Question: I am creating a simple plotting application using PySide and have a problem with loads of dead space.
How can I remove all this extra padding using stylesheets (preferably) or programmatically?
I've tried setting margins and padding on QFrame to 0, but with little effect.
I'm using layouts for positioning and my widgets inherit from QFrame and generally contain other widgets such as QTabWidget, QListWidget etc..
(I have avoided the use of QWidget as I believe this is not fully supported by Qt Stylesheets)
Below is a screenshot of my app, with red lines pointing out my problematic dead space (The bottom red line is a bit too long - there is a statusbar)

Any ideas?
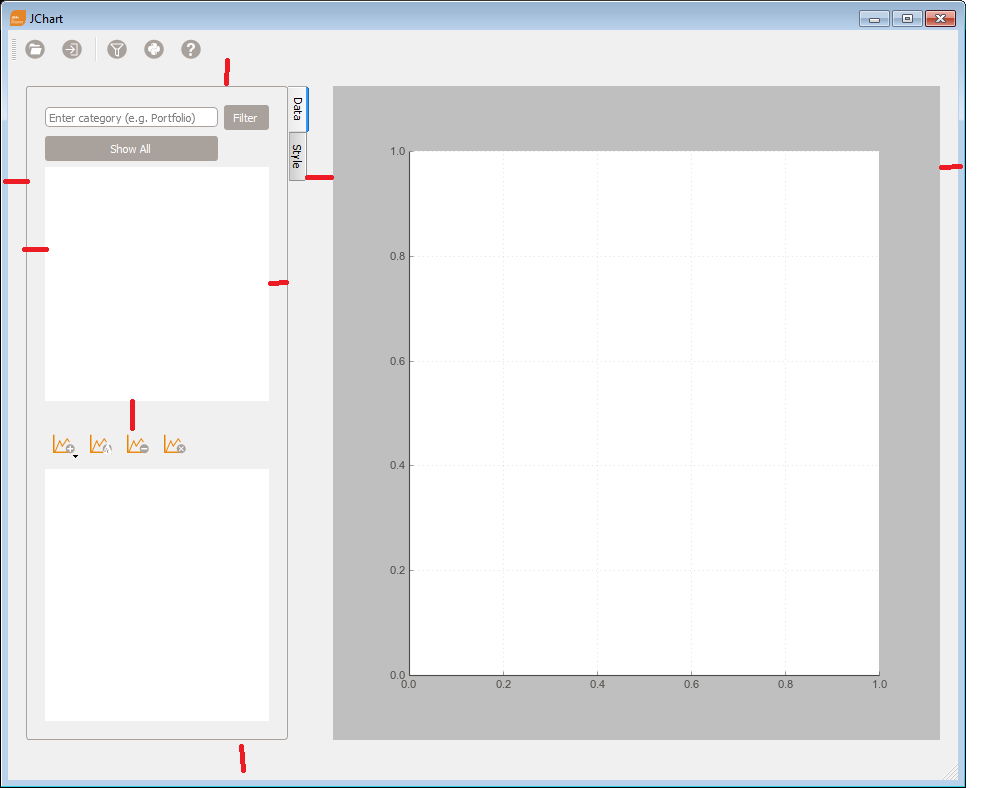
Answer: If you color the background of your widgets you see that no value for property 'margin' or 'padding' will change the spacing in between and the margin. This is controlled by the layout. Therefore in your layout set:
'''
layout.setContentsMargins(0, 0, 0, 0)
layout.setSpacing(0)
'''
and all empty spaces should be gone. Unfortunately this can only be done programmatically and not by stylesheets. See also comments in <URL>